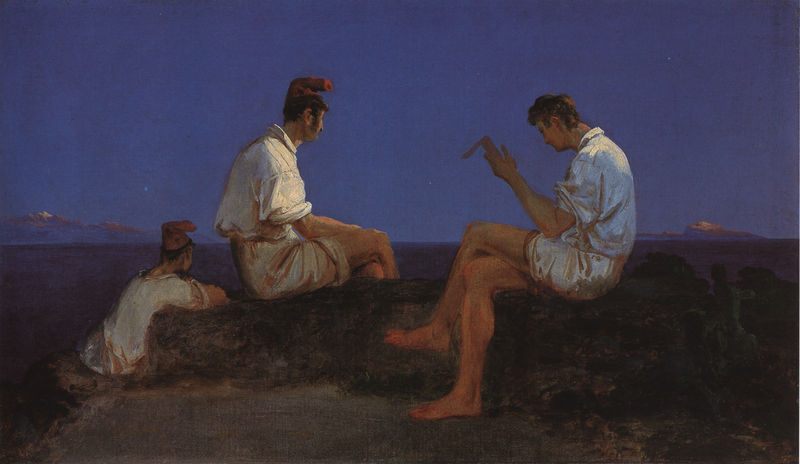
Titel: Drei Fischer am Golf von Neapel
Künstler: Karl Blechen
Standort: Berlin
Institution: Alte Nationalgalerie
Schlagwörter: berg, blau, dunkel, felsen, fuß, gemälde, gruppe, hand, himmel, mann, meer, nackt, schatten, wasser, weiß, wolken, grün, landschaft, menschen, ocker, see, sitzen, ufer, abend, braun, finger, frisur, grau, haar, hell, hut, licht, männer, nacht, nase, ohr, rücken, schwarz, ausblick, blick, rot, schnee, wolke, beige, symbolismus, hemd, hose, jung, kappen, mütze, mützen, arm, arme, falten, kleidung, sehen, spitze, stein, steine, ärmel, blicken, hände, schauen, öl, dämmerung, felder, ferne, horizont, natur, weite, gewässer, insel, gewand, haare, sitzend, drei, personen, beine, aussicht, spanien, füße, küste, ruhig, rückenansicht, schiff, sommer, strand, düster, perspektive, unterhaltung, zwei, schuhe, fischer, hosen, jungen, hemden, warm, berge, fels, gebirge, gipfel, sonnenlicht, mauer, sonnenuntergang, romantik, ölgemälde, rauchen, zigarre, lesen, melancholie, stimmung, warten, zehen, abendrot, klippe, ozean, schimmer, denken, orient, stern, bergspitze, rückenfigur, traum, barfuß, zeh, sterne, angel, koteletten, kotletten, betrachten, tracht, kontraste, jüngling, beleuchtet, sehnsucht, zigarette, freiheit, griechen, griechenland, überschlagen, zipfel, zipfelmütze, wei?, studieren, graß, deutschrömer, kriechen, islam, türkei, knick, disput, meerblick, phrygisch, shorts, jünglinge, fez, osmanen, nordafrika, rechter winkel, türken, ber, hellas, phrygiermütze, phrygien, nationaltracht, bumerang, maghreb, deunkel, aufgekrempelt, arme füße, griehen, pelepones, berspitze, 3 männer, nesitzen, weiss hemd